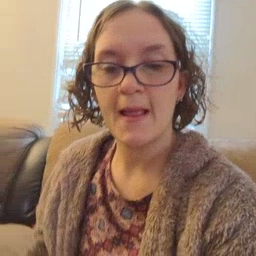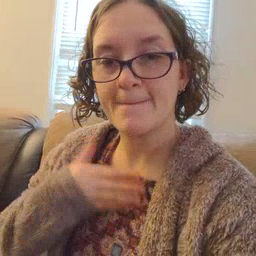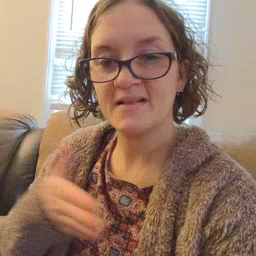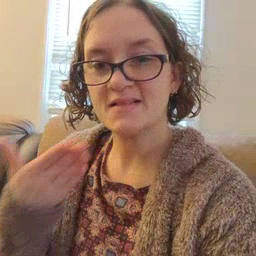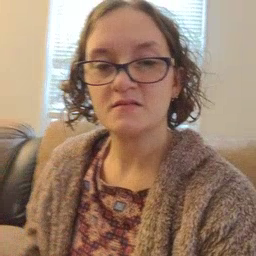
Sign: happy